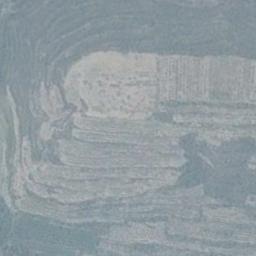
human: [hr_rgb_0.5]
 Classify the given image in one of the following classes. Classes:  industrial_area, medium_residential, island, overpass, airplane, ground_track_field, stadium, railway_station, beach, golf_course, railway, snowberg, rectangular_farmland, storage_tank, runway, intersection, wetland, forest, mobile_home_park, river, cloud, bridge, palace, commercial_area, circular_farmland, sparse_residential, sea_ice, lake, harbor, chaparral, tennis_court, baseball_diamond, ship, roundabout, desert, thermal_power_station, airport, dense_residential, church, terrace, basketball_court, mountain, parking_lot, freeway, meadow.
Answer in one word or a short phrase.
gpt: terrace